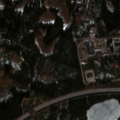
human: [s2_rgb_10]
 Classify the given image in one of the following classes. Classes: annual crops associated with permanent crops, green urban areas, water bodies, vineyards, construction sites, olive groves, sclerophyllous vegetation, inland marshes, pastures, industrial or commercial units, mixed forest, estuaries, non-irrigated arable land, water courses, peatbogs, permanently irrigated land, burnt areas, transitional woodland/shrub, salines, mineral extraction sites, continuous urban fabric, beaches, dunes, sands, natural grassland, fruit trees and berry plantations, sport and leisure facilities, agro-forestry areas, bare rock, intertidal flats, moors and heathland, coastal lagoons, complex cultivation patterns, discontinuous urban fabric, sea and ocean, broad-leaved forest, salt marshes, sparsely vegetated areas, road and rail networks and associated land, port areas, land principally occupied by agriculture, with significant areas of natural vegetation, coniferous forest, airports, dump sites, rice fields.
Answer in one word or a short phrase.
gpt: industrial or commercial units, coniferous forest, mixed forest, transitional woodland/shrub